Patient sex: M
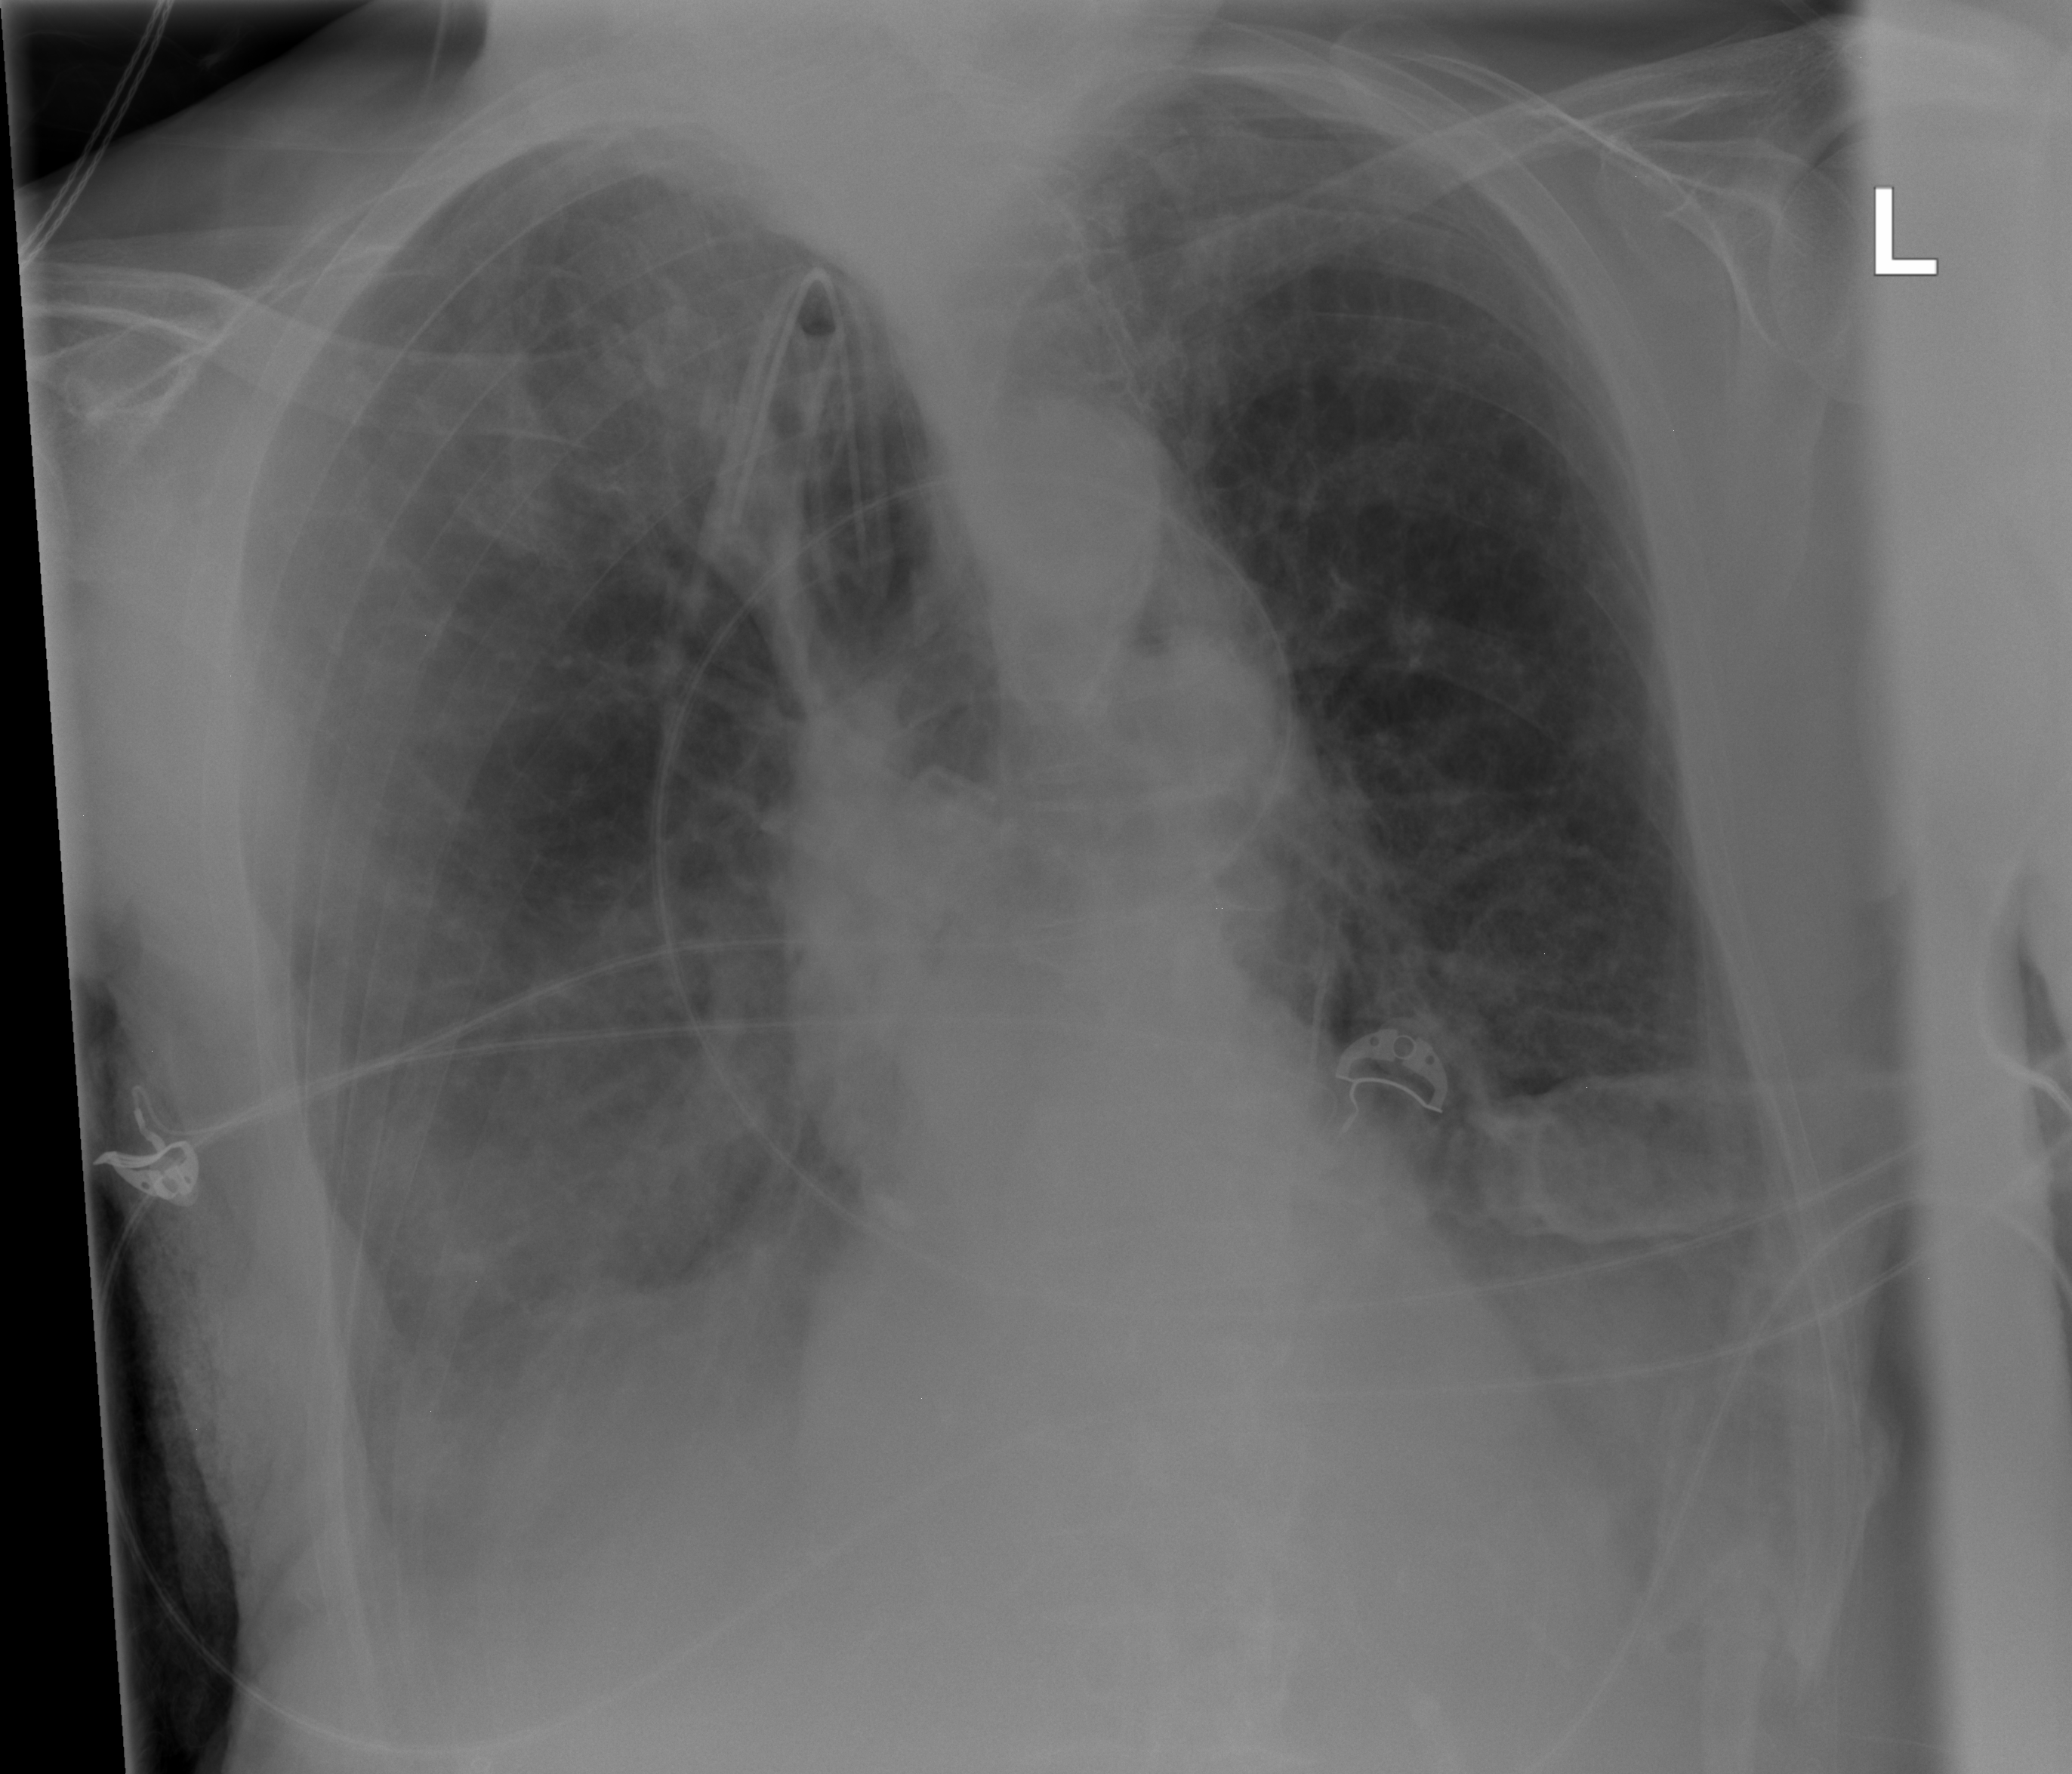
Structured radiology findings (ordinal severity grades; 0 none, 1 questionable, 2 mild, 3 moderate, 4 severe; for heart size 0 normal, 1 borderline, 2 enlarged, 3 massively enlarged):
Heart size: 0
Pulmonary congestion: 1
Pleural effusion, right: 2
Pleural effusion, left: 2
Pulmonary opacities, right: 2
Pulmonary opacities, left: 0
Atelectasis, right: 2
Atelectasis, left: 2